Question: I am trying to replicate a cool UI feature that the app Snapchat has. When you scroll past the normal height of the table view, the more you scroll up the more transparent the cells become, as shown in the attached image. Currently, I have a background image behind my table view, and scrolling the table beyond the edge of its content reveals part of that image. However, what I don't know is how to make the table cells become progressively more transparent as one scrolls the table further. Any help would be greatly appreciated.

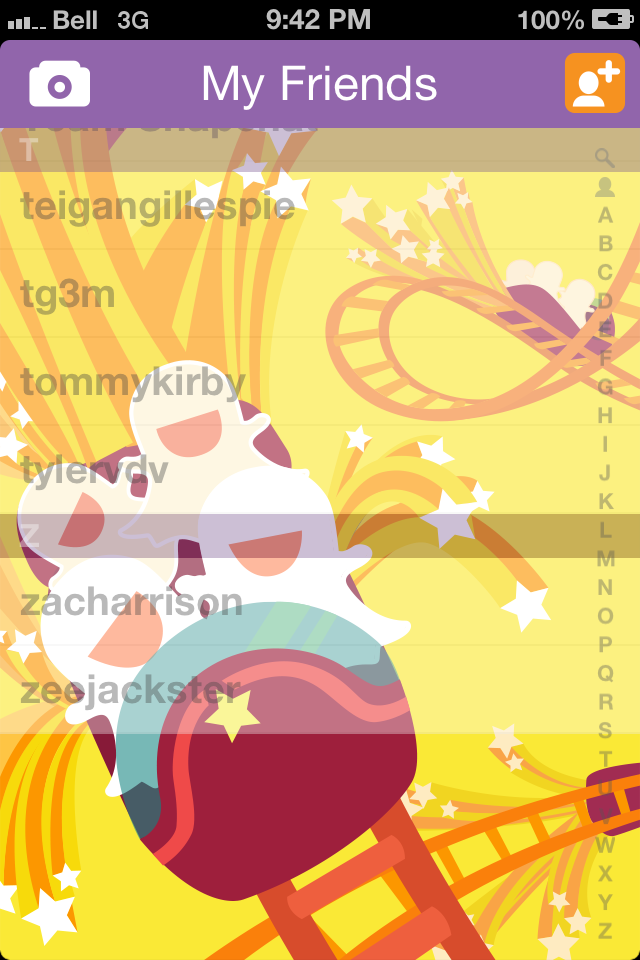
Answer: So this is the way I approached using @Vijay_07's answer:
'''
- (void)scrollViewDidScroll:(UIScrollView *)scrollView
{
// Fades out top and bottom cells in table view as they leave the screen
NSArray *visibleCells = [self.tableView visibleCells];
CGPoint offset = self.tableView.contentOffset;
CGRect bounds = self.tableView.bounds;
CGSize size = self.tableView.contentSize;
UIEdgeInsets inset = self.tableView.contentInset;
float y = offset.y + bounds.size.height - inset.bottom;
float h = size.height;
if (y > h) {
self.tableView.alpha = 1 - (y/h - 1)*4;
for (UITableViewCell *cell in visibleCells) {
cell.contentView.alpha = 1 - (y/h - 1)*4;
}
} else {
for (UITableViewCell *cell in visibleCells) {
cell.contentView.alpha = 1;
}
self.tableView.alpha = 1;
}
}
'''
Meanwhile:
1) in your storyboard make sure you use a UIImageView below the table
2) in the viewDidLoad do this:
'''
UIImageView *myImage = [[UIImageView alloc] initWithImage:[UIImage imageNamed:@"SAMEIMAGE HERE!!.png"]];
[self.tableView setBackgroundView: myImage];
[self.tableView setBackgroundColor:[UIColor clearColor]];
[self scrollViewDidScroll:self.tableView];
'''
3) in your .h add '<UIScrollViewDelegate>'
and you should be fine.